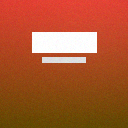
Screen state: on